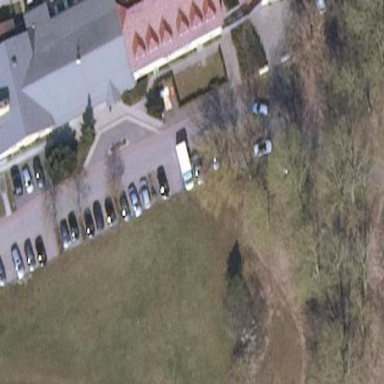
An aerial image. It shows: Parking area with surface.